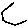
Label: hexagon